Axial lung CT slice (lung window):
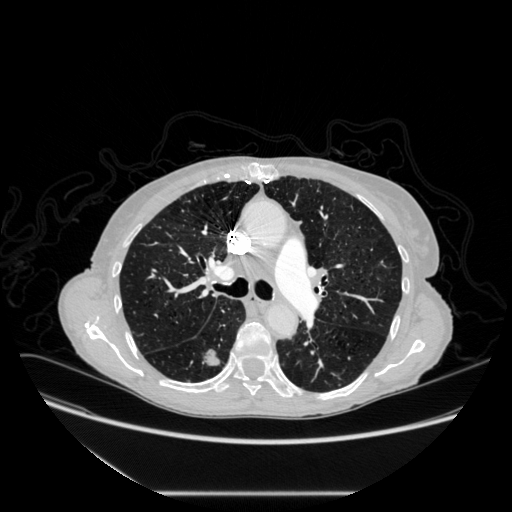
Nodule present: yes
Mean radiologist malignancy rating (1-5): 4.25